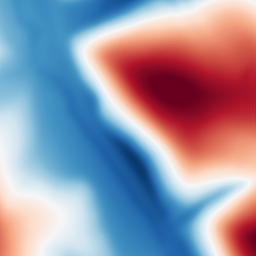
Category: multiscale
Decomposition family: dog
Decomposition parameters: sigma_low: 5
sigma_high: 100
Upsampling method: fft_zeropad
Upsampling parameters: scale: 2
Upsampling scale: 2